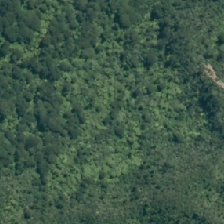
Land cover: broadleaved_indigenous_hardwood